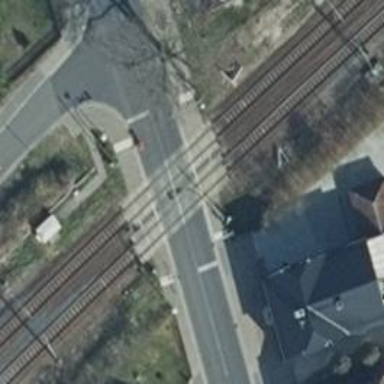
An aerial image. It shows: Railway crossing.